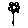
Label: flower